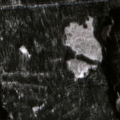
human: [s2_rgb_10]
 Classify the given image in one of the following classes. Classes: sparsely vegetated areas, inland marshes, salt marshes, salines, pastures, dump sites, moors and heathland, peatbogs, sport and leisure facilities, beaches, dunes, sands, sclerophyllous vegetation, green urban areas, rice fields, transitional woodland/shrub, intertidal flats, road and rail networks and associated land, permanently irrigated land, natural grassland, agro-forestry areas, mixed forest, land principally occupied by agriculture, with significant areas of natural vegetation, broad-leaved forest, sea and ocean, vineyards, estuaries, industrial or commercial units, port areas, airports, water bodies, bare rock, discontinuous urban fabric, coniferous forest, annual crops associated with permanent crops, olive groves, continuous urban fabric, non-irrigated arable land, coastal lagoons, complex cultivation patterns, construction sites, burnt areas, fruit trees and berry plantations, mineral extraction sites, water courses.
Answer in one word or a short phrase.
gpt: coniferous forest, mixed forest, transitional woodland/shrub